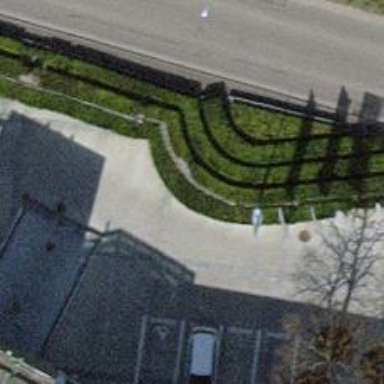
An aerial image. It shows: Hedge barrier.